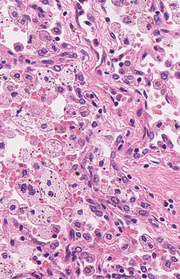
Tumor epithelial tissue: yes
Tumor-associated stroma tissue: yes
Normal tissue: no